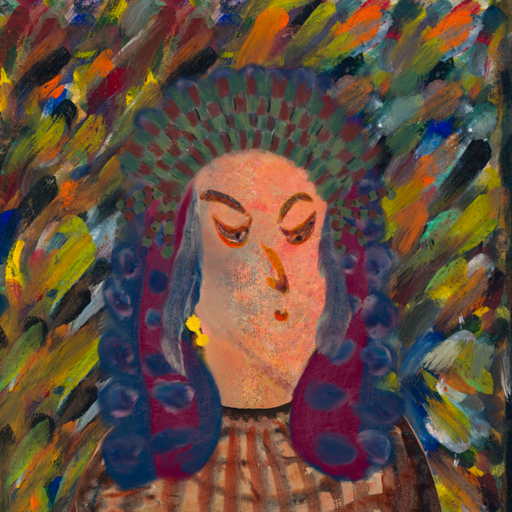
Background: An_Impression, Head And Neck Side: Irani, Face Side: Hypocrite, Bust: Orphan, Hair Side: Hill_Girl, Head Accessory: After_Raid_Crown, Second Necklace: Blank, Necklace: Blank, Baby: Blank